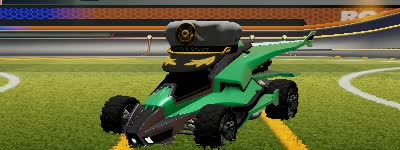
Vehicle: aftershock